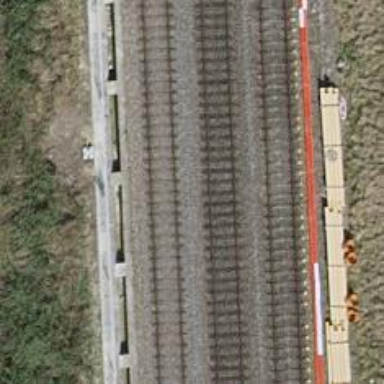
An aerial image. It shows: Railway signal.